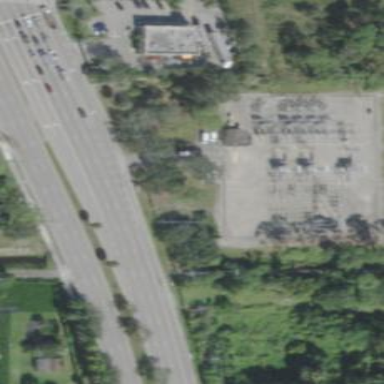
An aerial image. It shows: Outdoor distribution level power substation.